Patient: sex M, age 34
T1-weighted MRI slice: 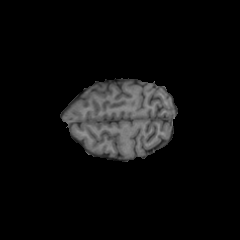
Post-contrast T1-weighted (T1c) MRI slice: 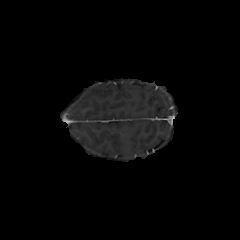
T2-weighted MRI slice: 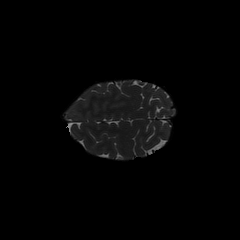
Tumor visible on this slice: no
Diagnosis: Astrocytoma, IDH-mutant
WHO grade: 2